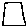
Label: square